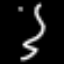
Label: squiggle